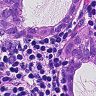
Metastatic tissue present: yes